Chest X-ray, PA view. Patient: 48 years old, sex F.
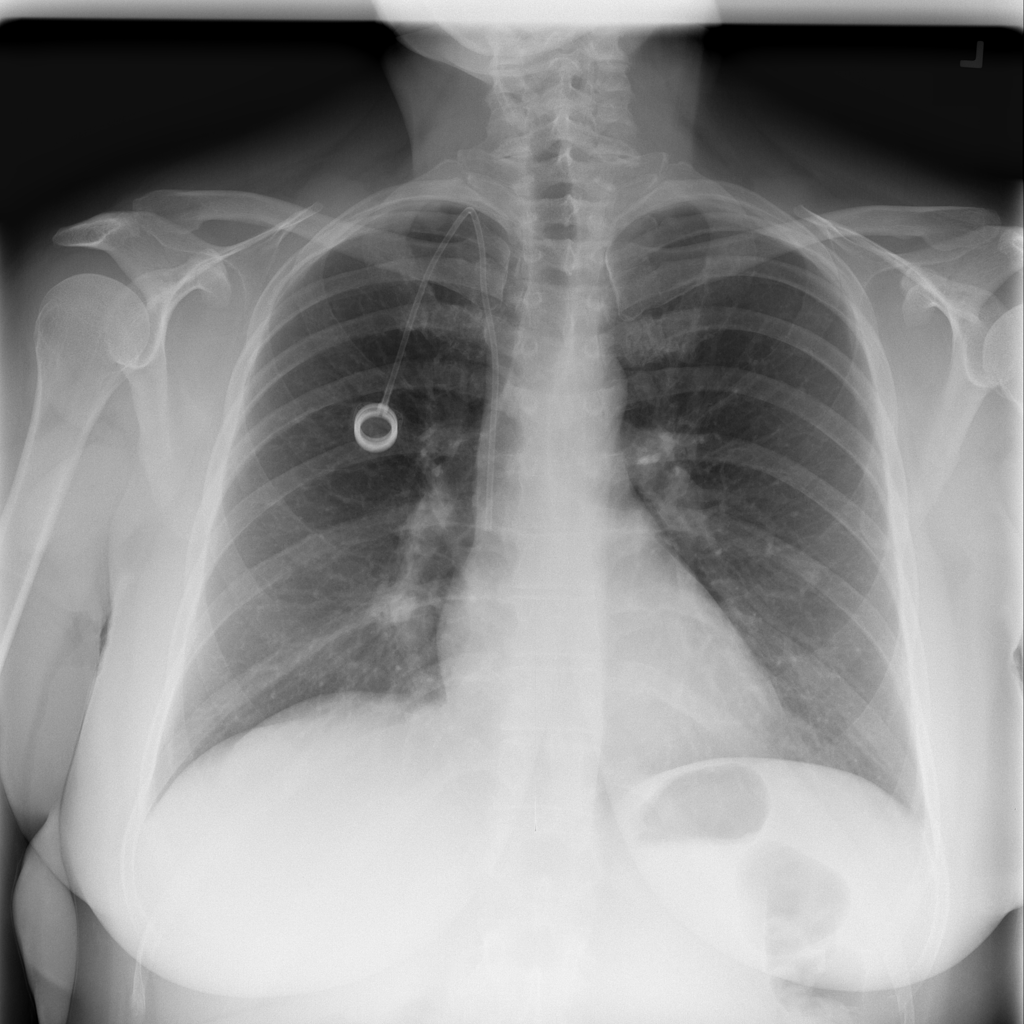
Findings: No Finding